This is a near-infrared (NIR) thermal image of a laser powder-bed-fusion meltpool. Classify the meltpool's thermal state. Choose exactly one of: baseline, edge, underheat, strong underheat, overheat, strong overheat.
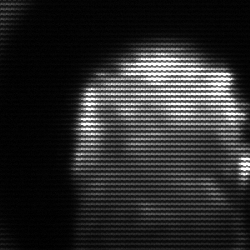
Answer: baseline